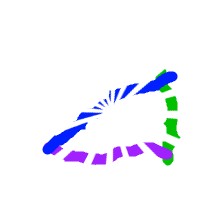
Shape: triangle